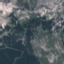
Label: HerbaceousVegetation